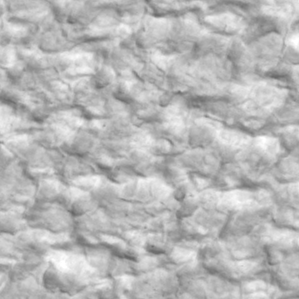
Label: non_frost